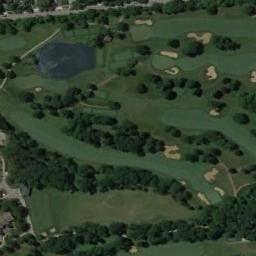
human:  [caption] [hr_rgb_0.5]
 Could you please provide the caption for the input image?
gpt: There are many trees near the golf course .

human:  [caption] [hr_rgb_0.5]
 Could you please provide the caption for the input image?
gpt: There are many bunkers and paths and lakes on the large green lawn in the golf course with many linear trees and buildings .

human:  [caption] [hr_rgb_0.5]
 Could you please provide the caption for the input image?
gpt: The golf course has a lake, Some putting greens, Fairways, Barrier trees and sandpits and some barrier trees are on both sides of the fairways .

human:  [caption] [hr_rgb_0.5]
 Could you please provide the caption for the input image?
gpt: There are several rows of trees on this lawn .

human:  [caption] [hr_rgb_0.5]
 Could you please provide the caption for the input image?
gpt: There are many green trees and some bunkers on the golf course .